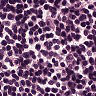
Metastatic tissue present: no